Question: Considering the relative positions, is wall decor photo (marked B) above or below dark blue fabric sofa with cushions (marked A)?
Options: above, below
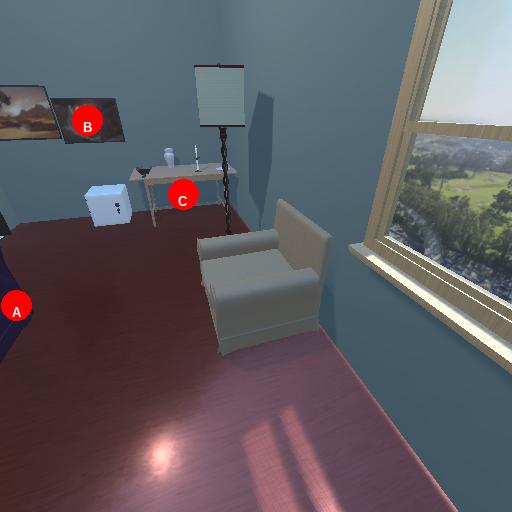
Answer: above